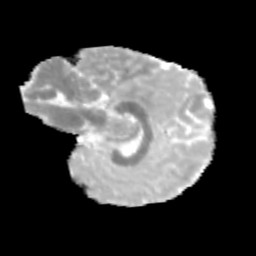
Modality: MD
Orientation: sagittal
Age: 11
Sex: male
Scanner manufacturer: siemens
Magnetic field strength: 3 T
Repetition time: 3.8 s
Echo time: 0.07 s